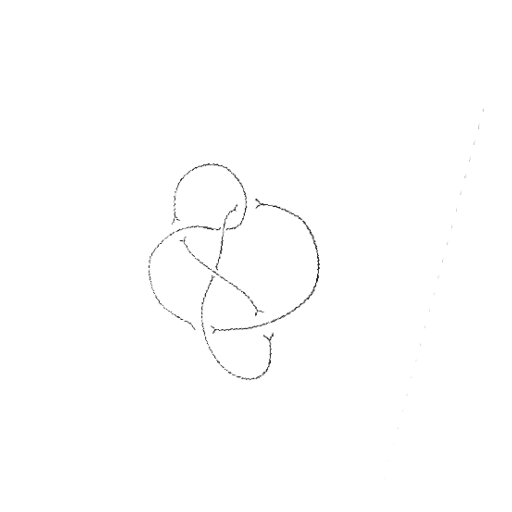
Crossing number: 6